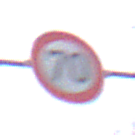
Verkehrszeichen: Geschwindigkeit70
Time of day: MorningAfternoon
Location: Outdoor (Suburban)
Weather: Overcast
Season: NotSpecified
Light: Natural